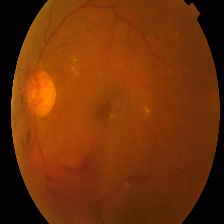
Diabetic retinopathy grade: Proliferative DR